Question: I'm training a machine learning algorithm, and wanted to make an avi to visualize the appearance of weights over time. I threw together something similar to:
'''
aviobj = avifile( 'weights.avi' );
for jj = 1:whatever
% do some training
imagesc( ... ); % where '...' is stuff to reshape the weight matrix
aviobj = addframe( aviobj, getframe );
end;
aviobj = close( aviobj );
implay( 'weights.avi' );
'''
The problem is, the frames end up looking like this:

The numbers shouldn't have that orientation. This occurs with any avi I generate in matlab.
Any suggestions?
-Brian
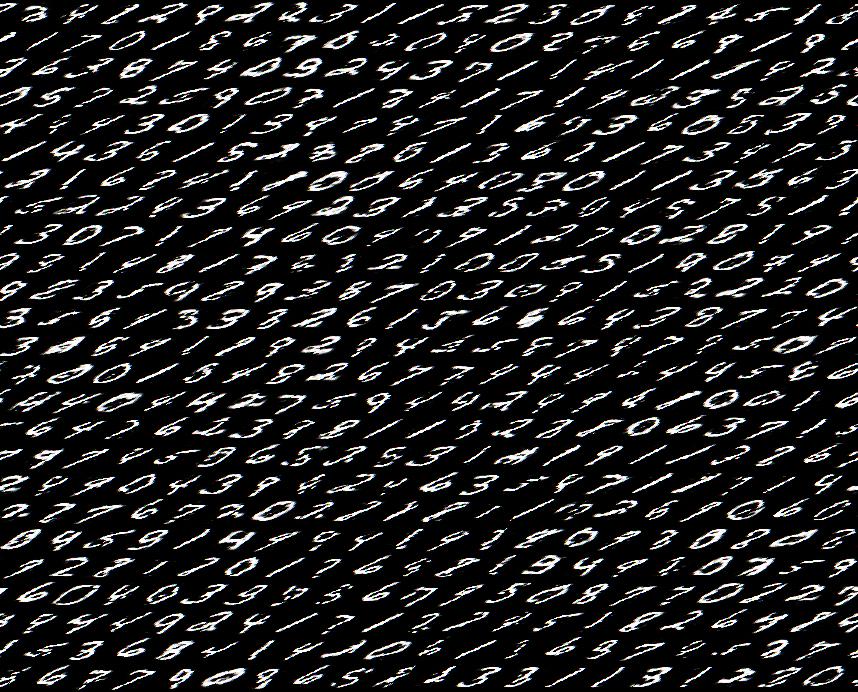
Answer: Finally had time to get back to this. The problem was due to the axes. When using something like 'image' or 'imagesc', it tacks on an extra black border line on the bottom & left of the image. When you use 'getframe', it grabs only the image data plotted, sans the black lines. However, the frame itself is slightly larger than the image data.
The following solves it:
'''
aviobj = avifile( 'weights.avi' );
fig = figure;
for jj = 1:whatever
% do some training
imagesc( ... ); % where '...' is stuff to reshape the weight matrix
axis off;
aviobj = addframe( aviobj, getframe( fig ) );
end;
aviobj = close( aviobj );
implay( 'weights.avi' );
'''
Setting 'axis off' fixes it.